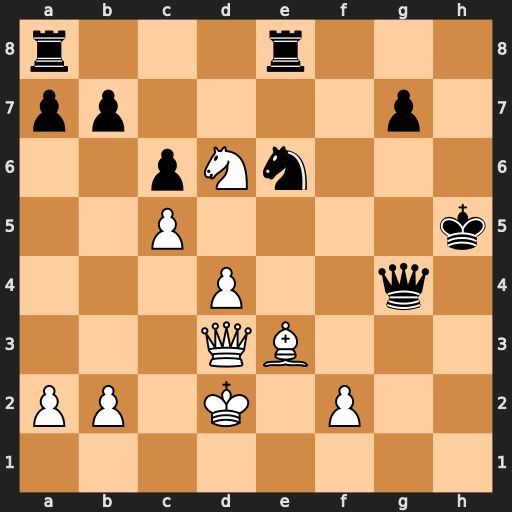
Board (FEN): r3r3/pp4p1/2pNn3/2P4k/3P2q1/3QB3/PP1K1P2/8
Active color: w
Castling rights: -
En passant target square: -
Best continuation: Qh7#